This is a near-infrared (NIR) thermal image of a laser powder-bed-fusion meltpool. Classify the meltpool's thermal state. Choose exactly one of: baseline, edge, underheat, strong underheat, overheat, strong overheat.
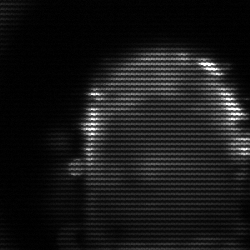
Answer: baseline